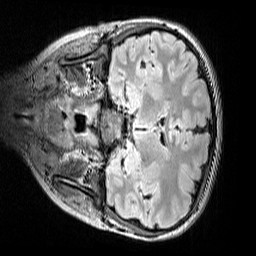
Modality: FLAIR
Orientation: coronal
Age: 11
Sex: female
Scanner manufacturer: siemens
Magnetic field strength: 3 T
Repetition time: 5 s
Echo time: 0.388 s